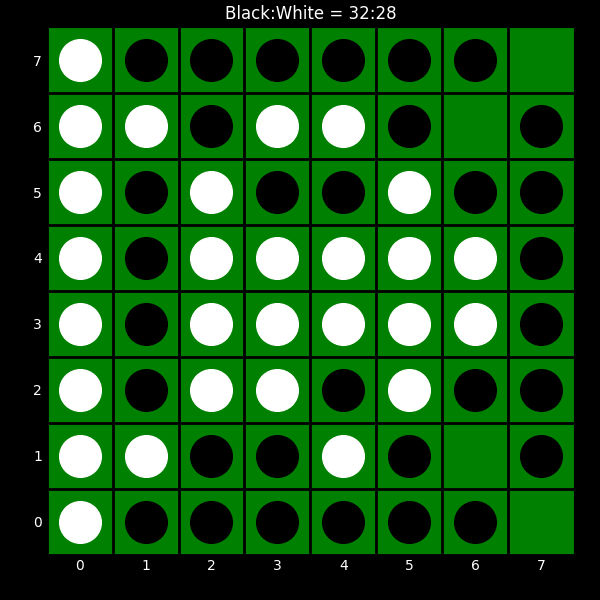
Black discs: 32
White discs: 28